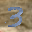
Label: 3